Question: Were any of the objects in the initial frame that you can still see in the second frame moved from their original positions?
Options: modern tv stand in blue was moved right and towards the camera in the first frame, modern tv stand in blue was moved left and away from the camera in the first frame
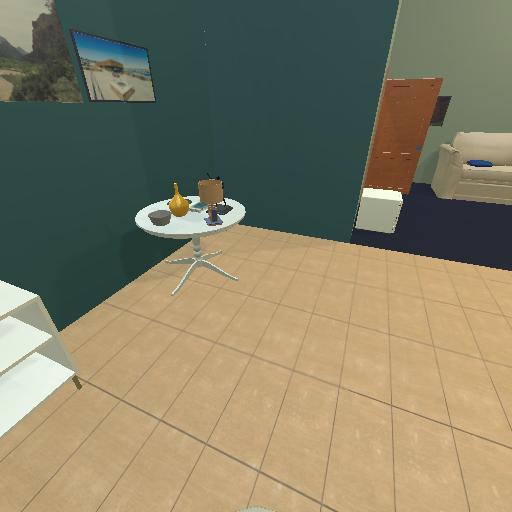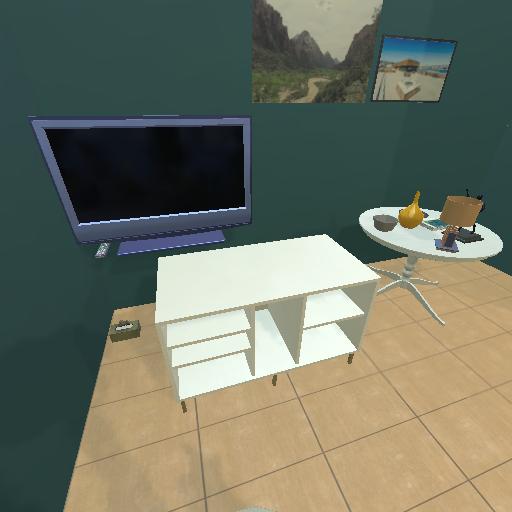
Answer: modern tv stand in blue was moved right and towards the camera in the first frame